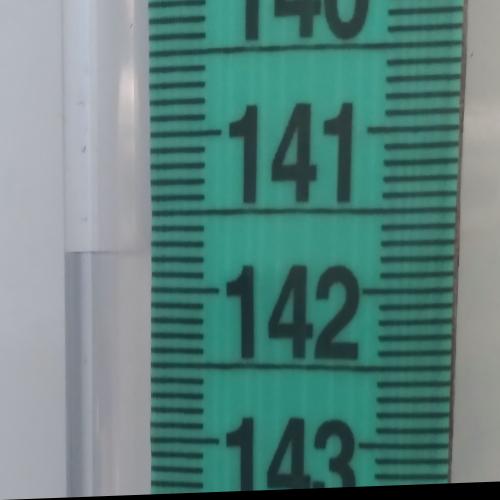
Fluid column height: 141.8 cm